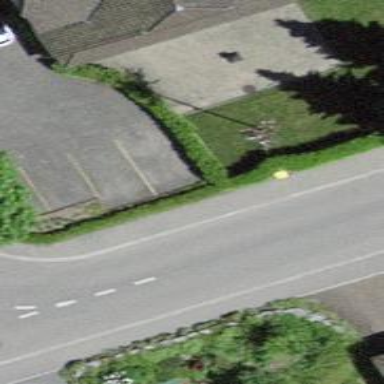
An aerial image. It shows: Post box is visible.